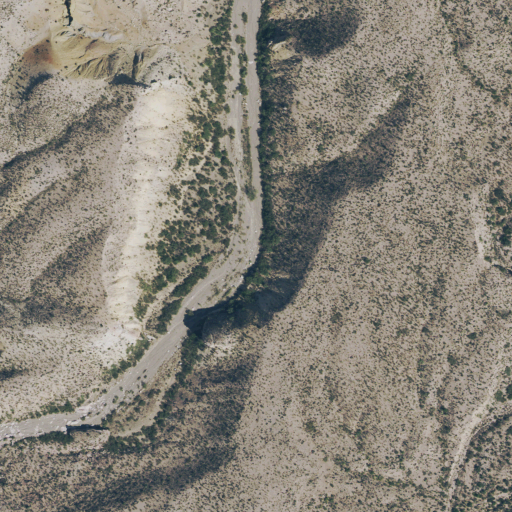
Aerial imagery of valley in Texas named Lower Shutup containing only shrub